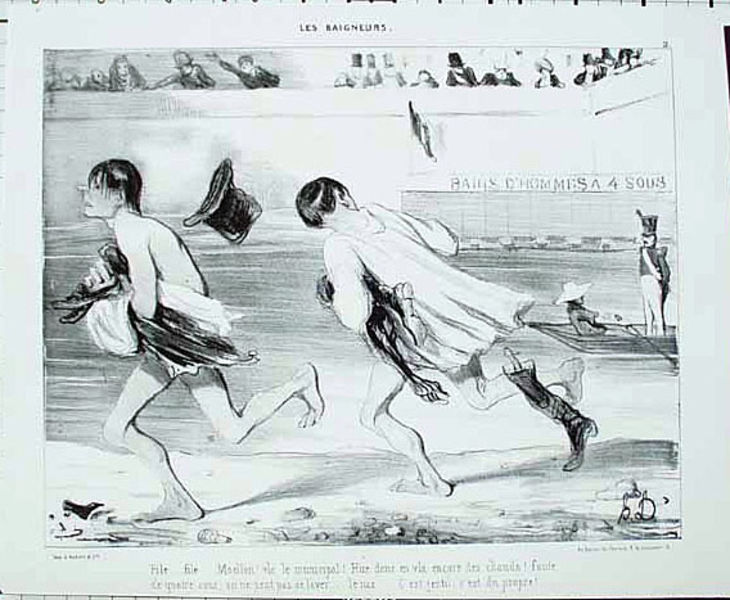
Titel: File...file...Moellon! (Les Baigneurs)
Künstler: Honoré Daumier
Standort: Karlsruhe
Institution: Staatliche Kunsthalle Karlsruhe
Schlagwörter: akt, mann, meer, nackt, wasser, baden, badende, fluss, menschen, sand, see, sitzen, ufer, brust, frankreich, frau, grau, hintergrund, hut, kleider, männer, schwarz, weiss, zeichnung, weg, zylinder, hemd, hose, arm, kleidung, steine, signatur, wache, nass, wind, gewässer, kanal, gewand, haare, mantel, personen, publikum, theater, boot, boote, kahn, ruder, beine, schnell, balkon, füße, schiff, schrift, strand, schuhe, tribüne, zuschauer, fahne, flagge, jungen, knaben, laufen, grafik, graphik, weis, signiert, empore, französisch, seine, angst, sturm, wehen, soldaten, karikatur, ruderboot, ruderer, rudern, inschrift, socken, sonnenhut, striche, arena, galerie, flucht, bad, strümpfe, barfuss, nacktheit, schwimmen, druck, lithographie, schwarzweiss, seite, illustration, karrikatur, militär, polizei, polizist, raub, satire, text, uniform, zeitschrift, zeitung, buchstaben, gendarm, soldat, fliehen, lauf, panik, rennen, flüchten, offizier, stiefel, schuh, daumier, honore daumier, tribühne, magazin, jüngling, bahn, schwaru, gedruckt, bildunterschrift, legende, unter, winken, schwimmer, schwimmbad, studenten, wetten, wehend, stiefe, weglaufen, jubeln, ertappt, angezogen, steuer, honore, les, nae, turnier, flüchtende, klamotten, lgende, kleidund, 19. jahrhundert, d, 4, umenschen, baigneurs, les baigneurs, bains, sous 4, baigneuers, angezogge, sous, nass#, schwrhweiss, klamotte, hintergrund#